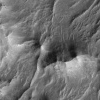
Atmospheric dust classification: not_dusty